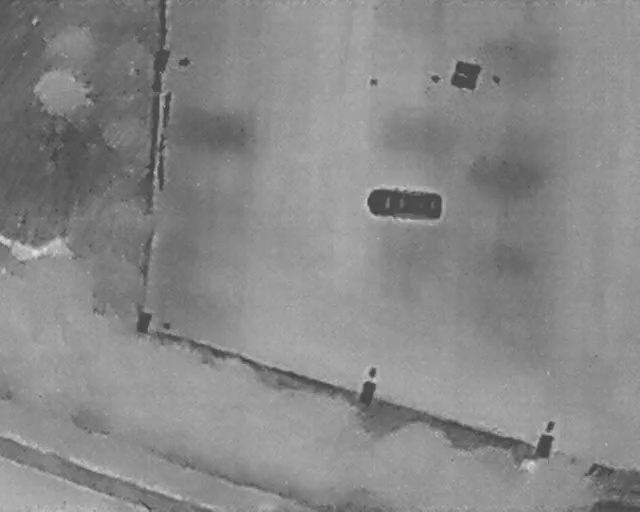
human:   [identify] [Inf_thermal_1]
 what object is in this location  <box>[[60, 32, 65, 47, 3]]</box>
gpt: <ref>1 medium car at the center</ref>